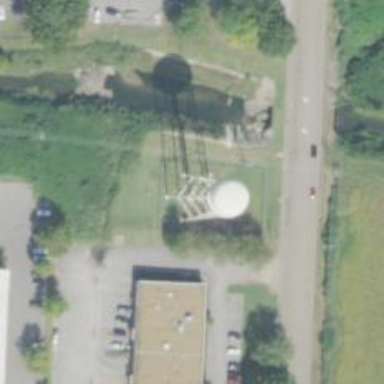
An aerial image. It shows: Water tower that is man-made.